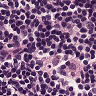
Metastatic tissue present: no